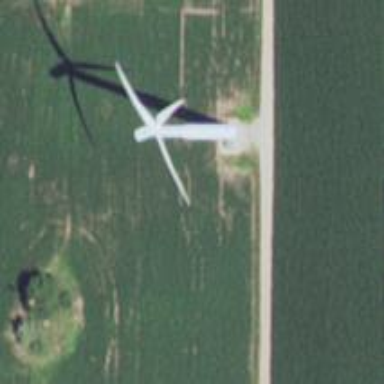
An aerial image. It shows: Wind turbine generating power.